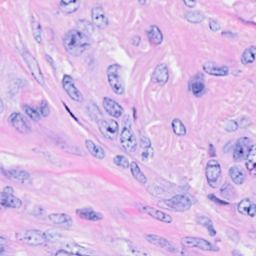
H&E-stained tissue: Breast